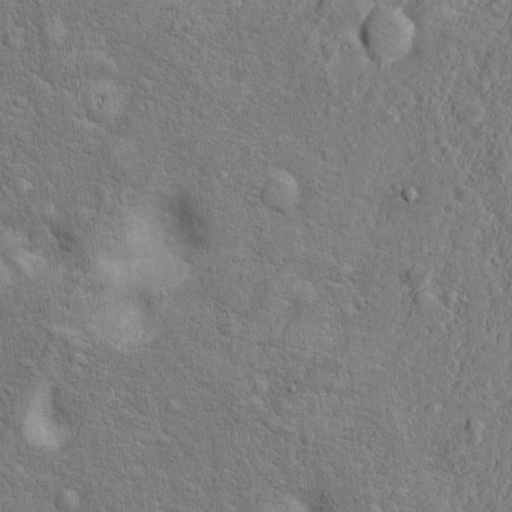
Classes present: Background, Cone